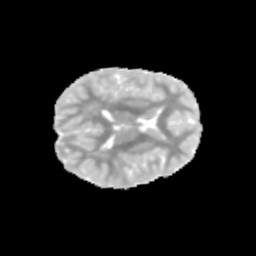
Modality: MD
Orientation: axial
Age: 11
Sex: female
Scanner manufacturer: siemens
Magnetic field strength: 3 T
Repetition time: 3.8 s
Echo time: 0.07 s